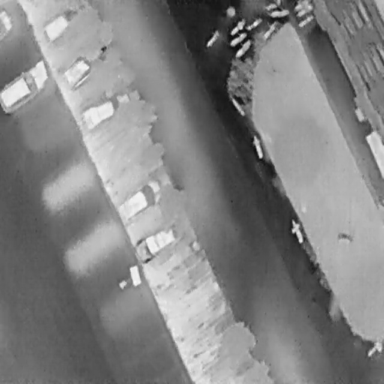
There are 21 objects shown in the infrared image, including seven Cars, and 14 Bicycles.